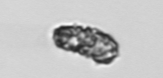
Label: Pseudochattonella_farcimen